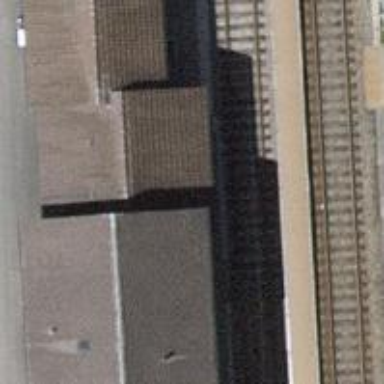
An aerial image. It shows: Railway station.